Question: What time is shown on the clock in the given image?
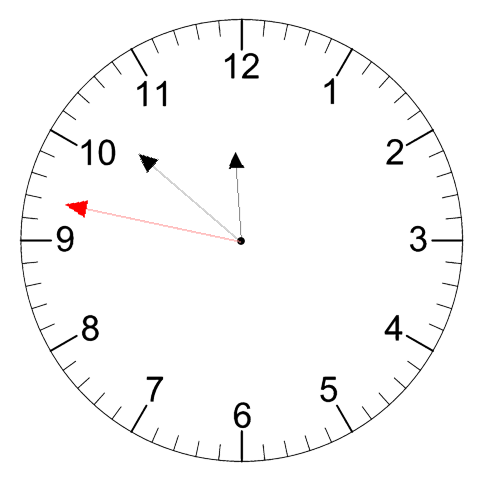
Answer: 11:51:47